Aerial crown-view tile of a tropical tree (Barro Colorado Island, Panama), acquired 20250414:
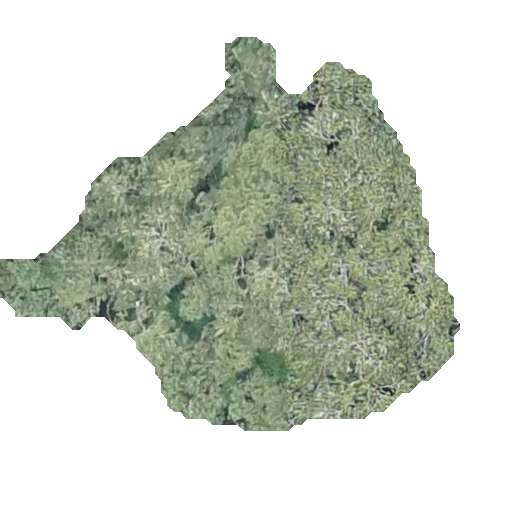
Species: Luehea seemannii
GBIF accepted scientific name: Luehea seemannii
Crown area: 159.484 m²